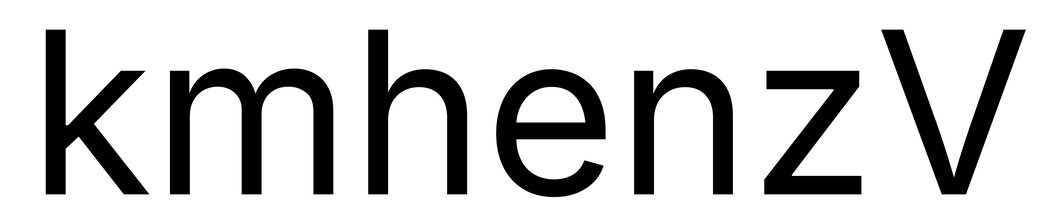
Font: Inter_Regular